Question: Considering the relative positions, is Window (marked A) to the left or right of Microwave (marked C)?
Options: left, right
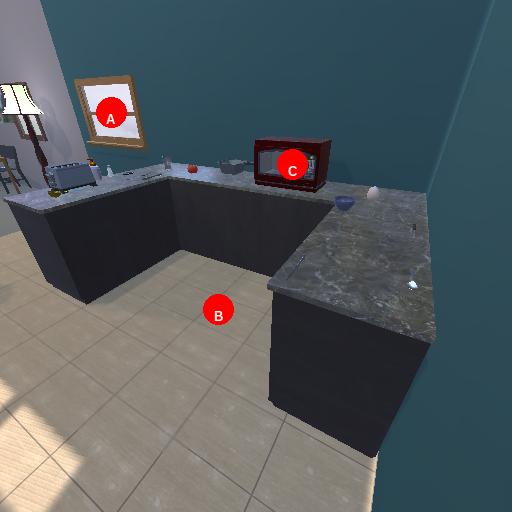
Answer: left